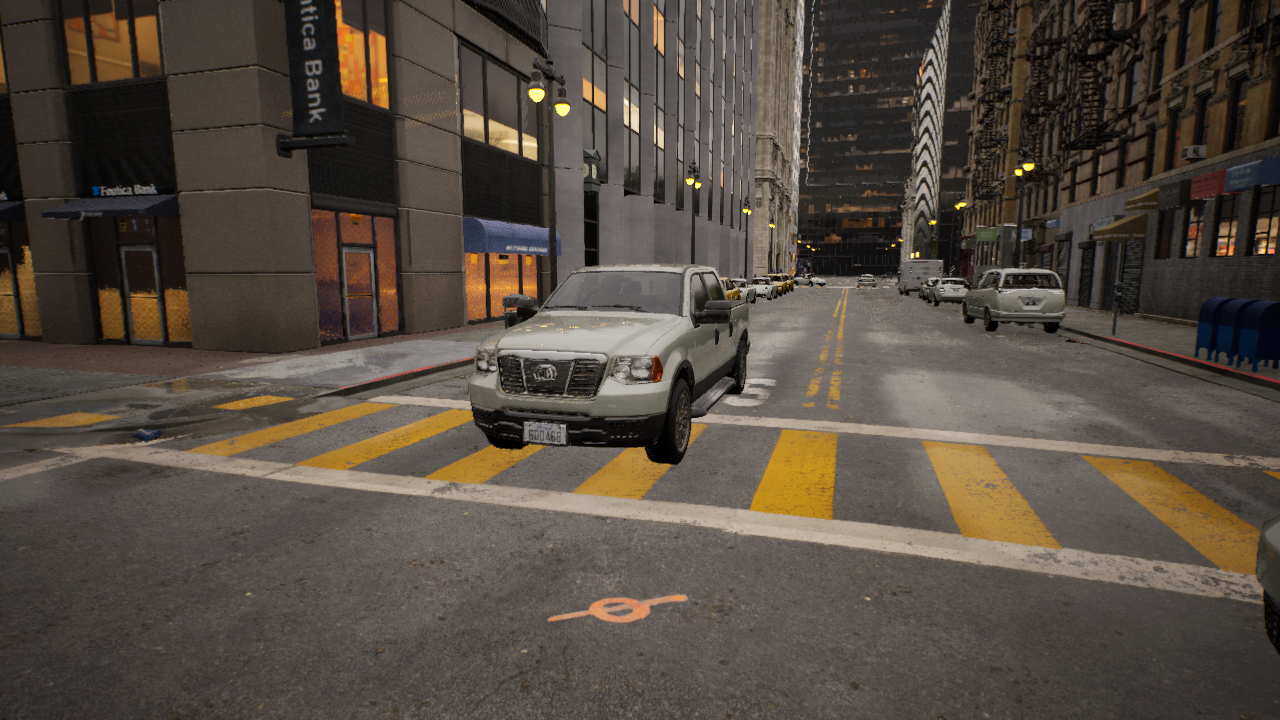
Venue: residential
Lighting: golden hour
Vehicle rig: pickup